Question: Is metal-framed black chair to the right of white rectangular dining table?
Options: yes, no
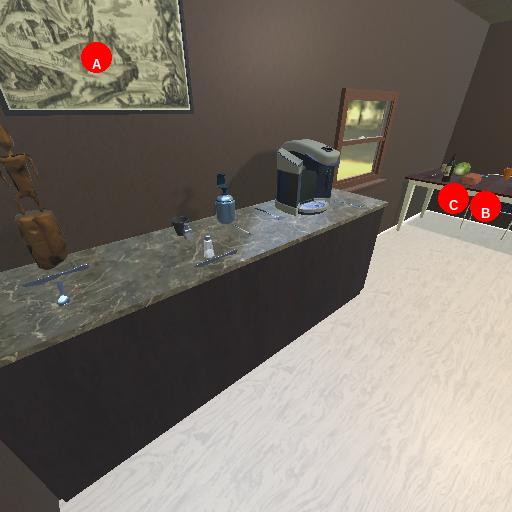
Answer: yes